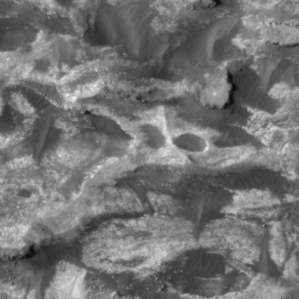
Label: non_frost